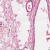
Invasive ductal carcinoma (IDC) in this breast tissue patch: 0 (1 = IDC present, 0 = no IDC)